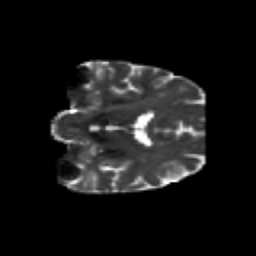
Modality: T2w
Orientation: coronal
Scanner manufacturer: siemens
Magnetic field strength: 3 T
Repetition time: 6.8 s
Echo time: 0.093 s